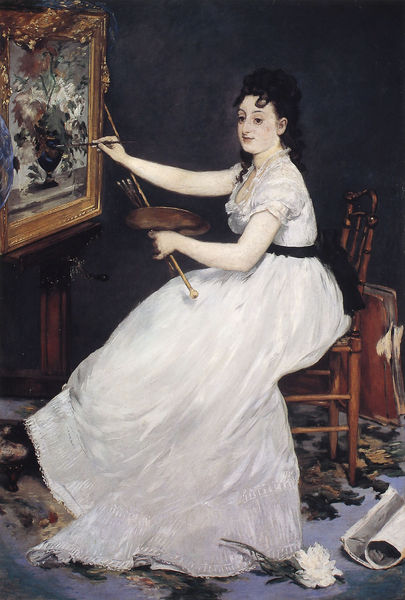
Titel: Eva Gonzalès
Künstler: Édouard Manet
Institution: London, National Gallery
Schlagwörter: frau, stuhl, blüte, rose, rock, malerin, staffelei, schönheit, künstlerin, mittelalter, weisses kleid, frauenbild, frau bild gemälde, weißerock